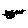
Label: cat